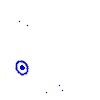
Particle: pion